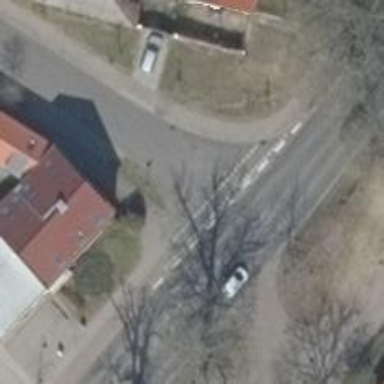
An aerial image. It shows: Residential road with asphalt surface.